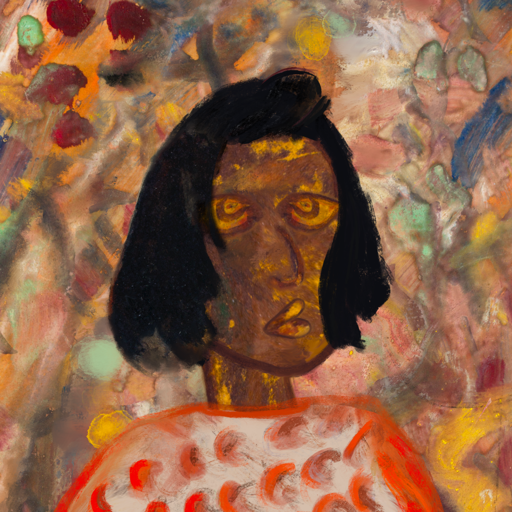
Background: Mother_And_Son_Mother, Head And Neck Side: Comrade, Face Side: Comrade, Bust: Rupkatha, Hair Side: Mosgoul, Head Accessory: Blank, Second Necklace: Blank, Necklace: Blank, Baby: Blank